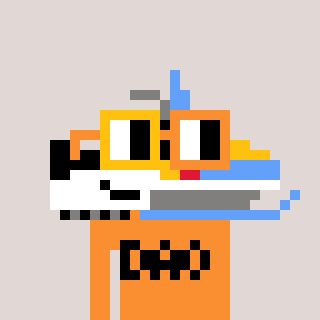
a pixel art character with square yellow and orange glasses, a snowmobile-shaped head and a orange-colored body on a warm background